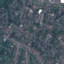
Label: Residential